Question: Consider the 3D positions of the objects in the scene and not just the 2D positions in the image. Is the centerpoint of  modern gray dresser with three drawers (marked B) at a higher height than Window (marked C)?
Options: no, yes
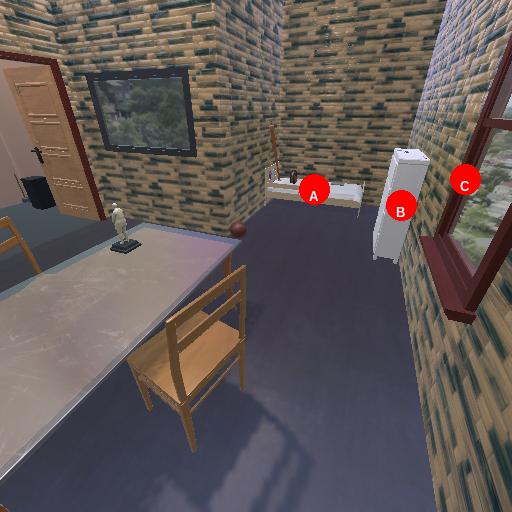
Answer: no